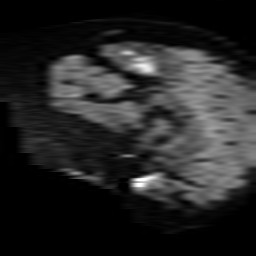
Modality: TRACE
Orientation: sagittal
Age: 54
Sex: male
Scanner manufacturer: philips
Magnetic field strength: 1.5 T
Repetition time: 3.506 s
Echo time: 0.09257 s